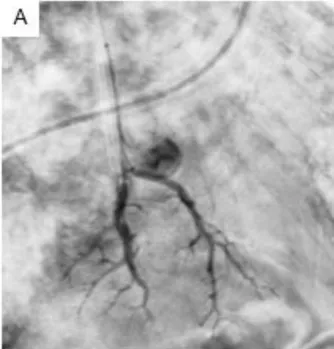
Angiography of left pulmonary artery showed aneurysm in pulmonary artery (A).
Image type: radiology (ultrasound)